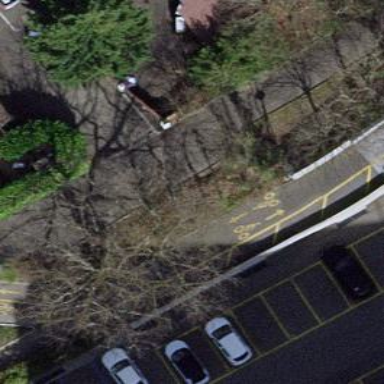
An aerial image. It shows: Bollard barrier.